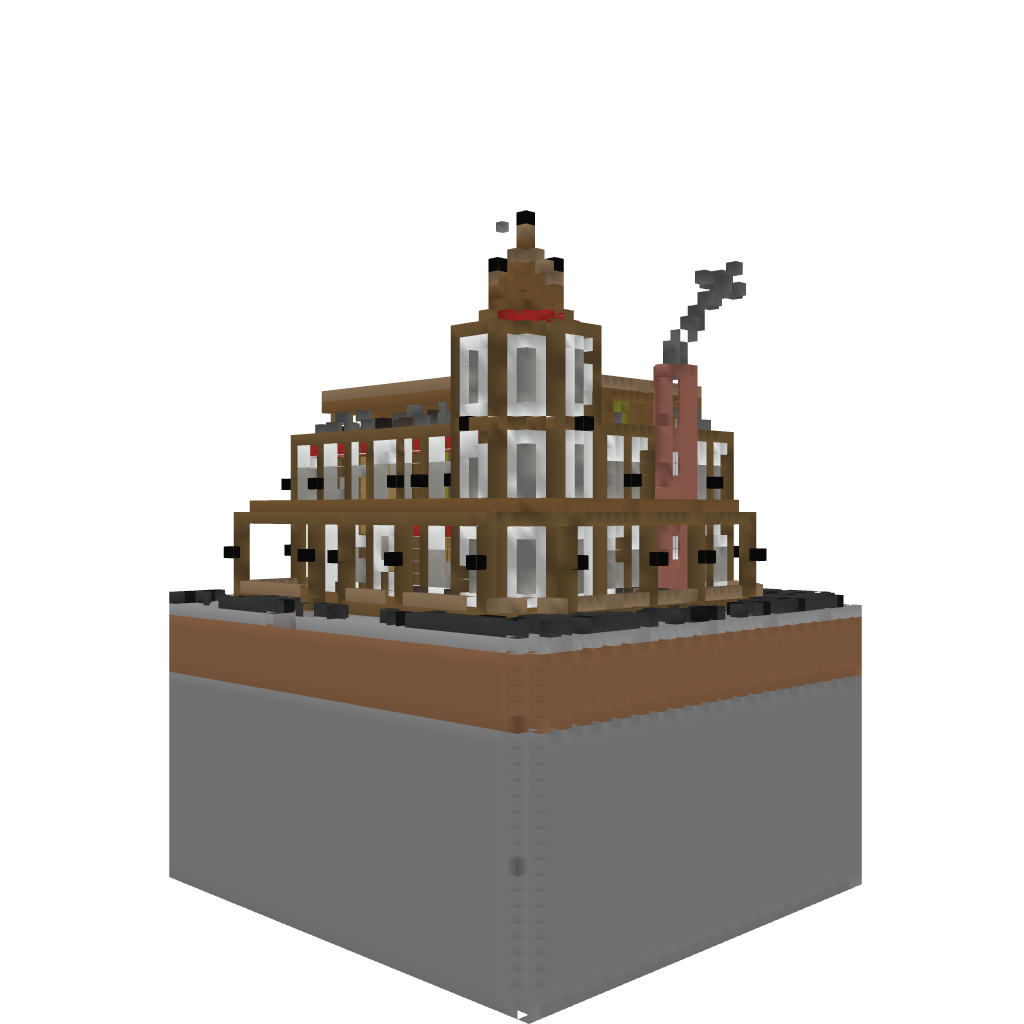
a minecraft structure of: Huge Medieval mansion V1.0